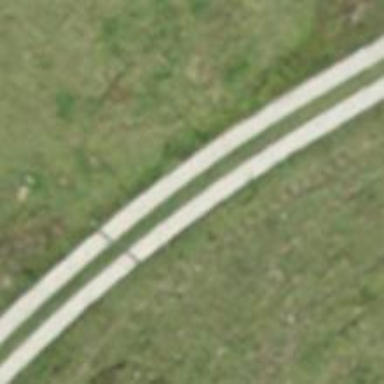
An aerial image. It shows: Track with grade1 tracktype.